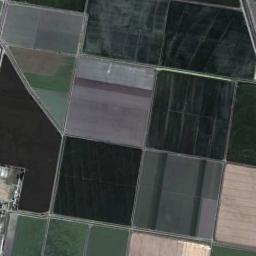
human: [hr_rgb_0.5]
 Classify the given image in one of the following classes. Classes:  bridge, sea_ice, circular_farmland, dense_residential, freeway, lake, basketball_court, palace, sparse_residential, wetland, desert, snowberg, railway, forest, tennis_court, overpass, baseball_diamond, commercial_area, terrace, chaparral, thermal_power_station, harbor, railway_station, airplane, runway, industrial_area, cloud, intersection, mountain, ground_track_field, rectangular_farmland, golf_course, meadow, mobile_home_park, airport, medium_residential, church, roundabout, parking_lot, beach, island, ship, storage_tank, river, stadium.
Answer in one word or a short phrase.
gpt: rectangular_farmland